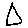
Label: triangle